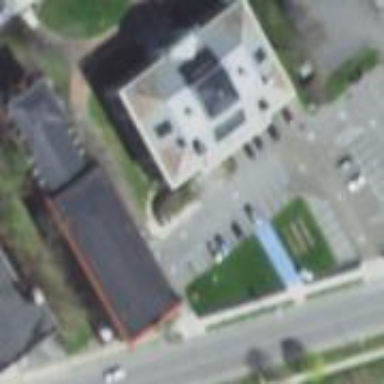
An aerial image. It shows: Building that serves as library.